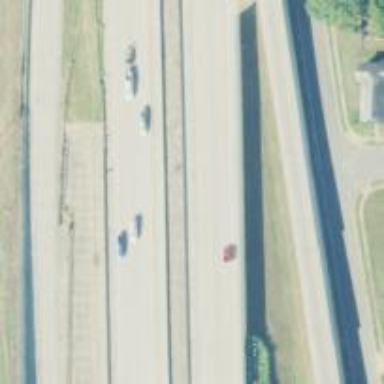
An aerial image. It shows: Motorway.